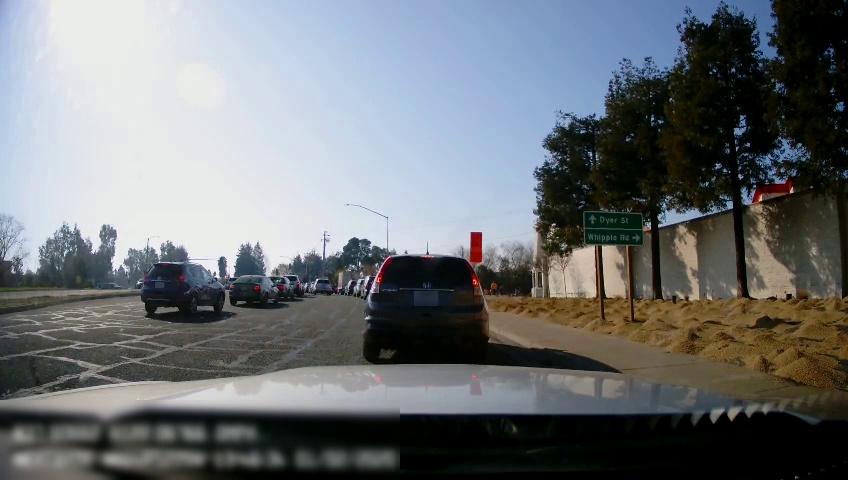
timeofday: Dusk/Dawn/Twilight
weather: Sunny
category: Drivable Space
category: Drivable Space
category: Vehicles | Car
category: Vehicles | SUV
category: Vehicles | SUV
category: Vehicles | SUV
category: Vehicles | Car
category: Vehicles | SUV
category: Vehicles | SUV
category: Vehicles | SUV
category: Vehicles | SUV
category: Vehicles | SUV
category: Vehicles | Truck
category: Vehicles | SUV
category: Pedestrians
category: Pedestrians
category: Traffic | Signs
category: Traffic | Signs